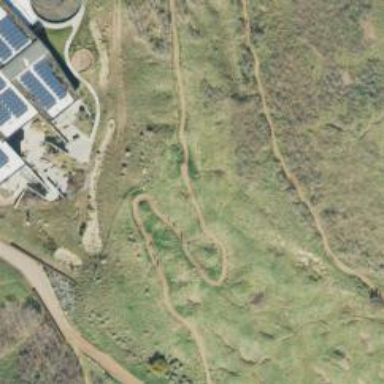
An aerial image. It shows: Path with excellent trail visibility.